Field crop: tomato
Growth stage: 2
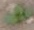
Species: solanum